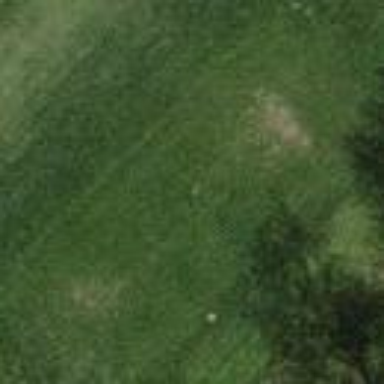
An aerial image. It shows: Golf tee on grassy land.